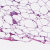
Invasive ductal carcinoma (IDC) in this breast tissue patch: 1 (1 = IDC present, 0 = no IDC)